Field crop: maize
Growth stage: 2
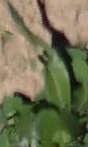
Species: maize